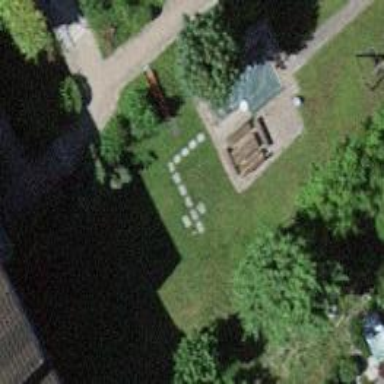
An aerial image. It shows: Picnic table located in leisure land area.